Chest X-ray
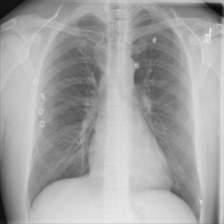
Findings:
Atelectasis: negative
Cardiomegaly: negative
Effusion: negative
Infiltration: negative
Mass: negative
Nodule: negative
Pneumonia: negative
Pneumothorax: negative
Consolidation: negative
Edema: negative
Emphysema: negative
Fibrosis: negative
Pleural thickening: negative
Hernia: negative